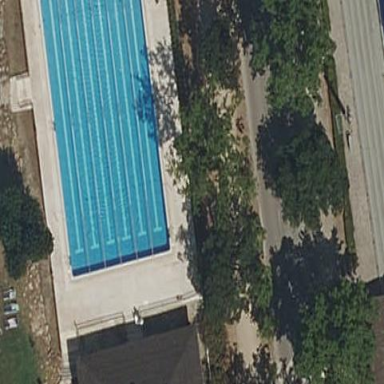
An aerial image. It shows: Swimming pool within leisure land area designed for swimming activities.